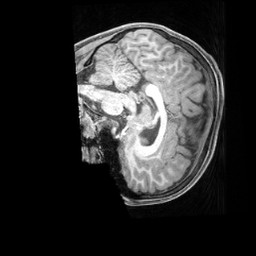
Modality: T1w
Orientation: sagittal
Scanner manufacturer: siemens
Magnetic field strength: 3 T
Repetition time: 2.4 s
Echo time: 0.00224 s